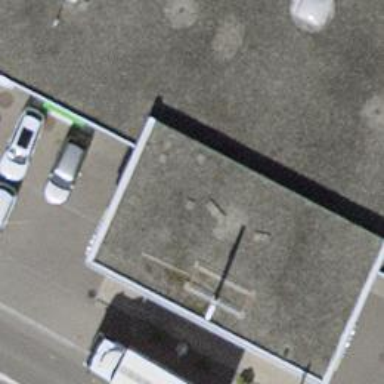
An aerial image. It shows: Fuel station.